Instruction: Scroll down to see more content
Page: traveler
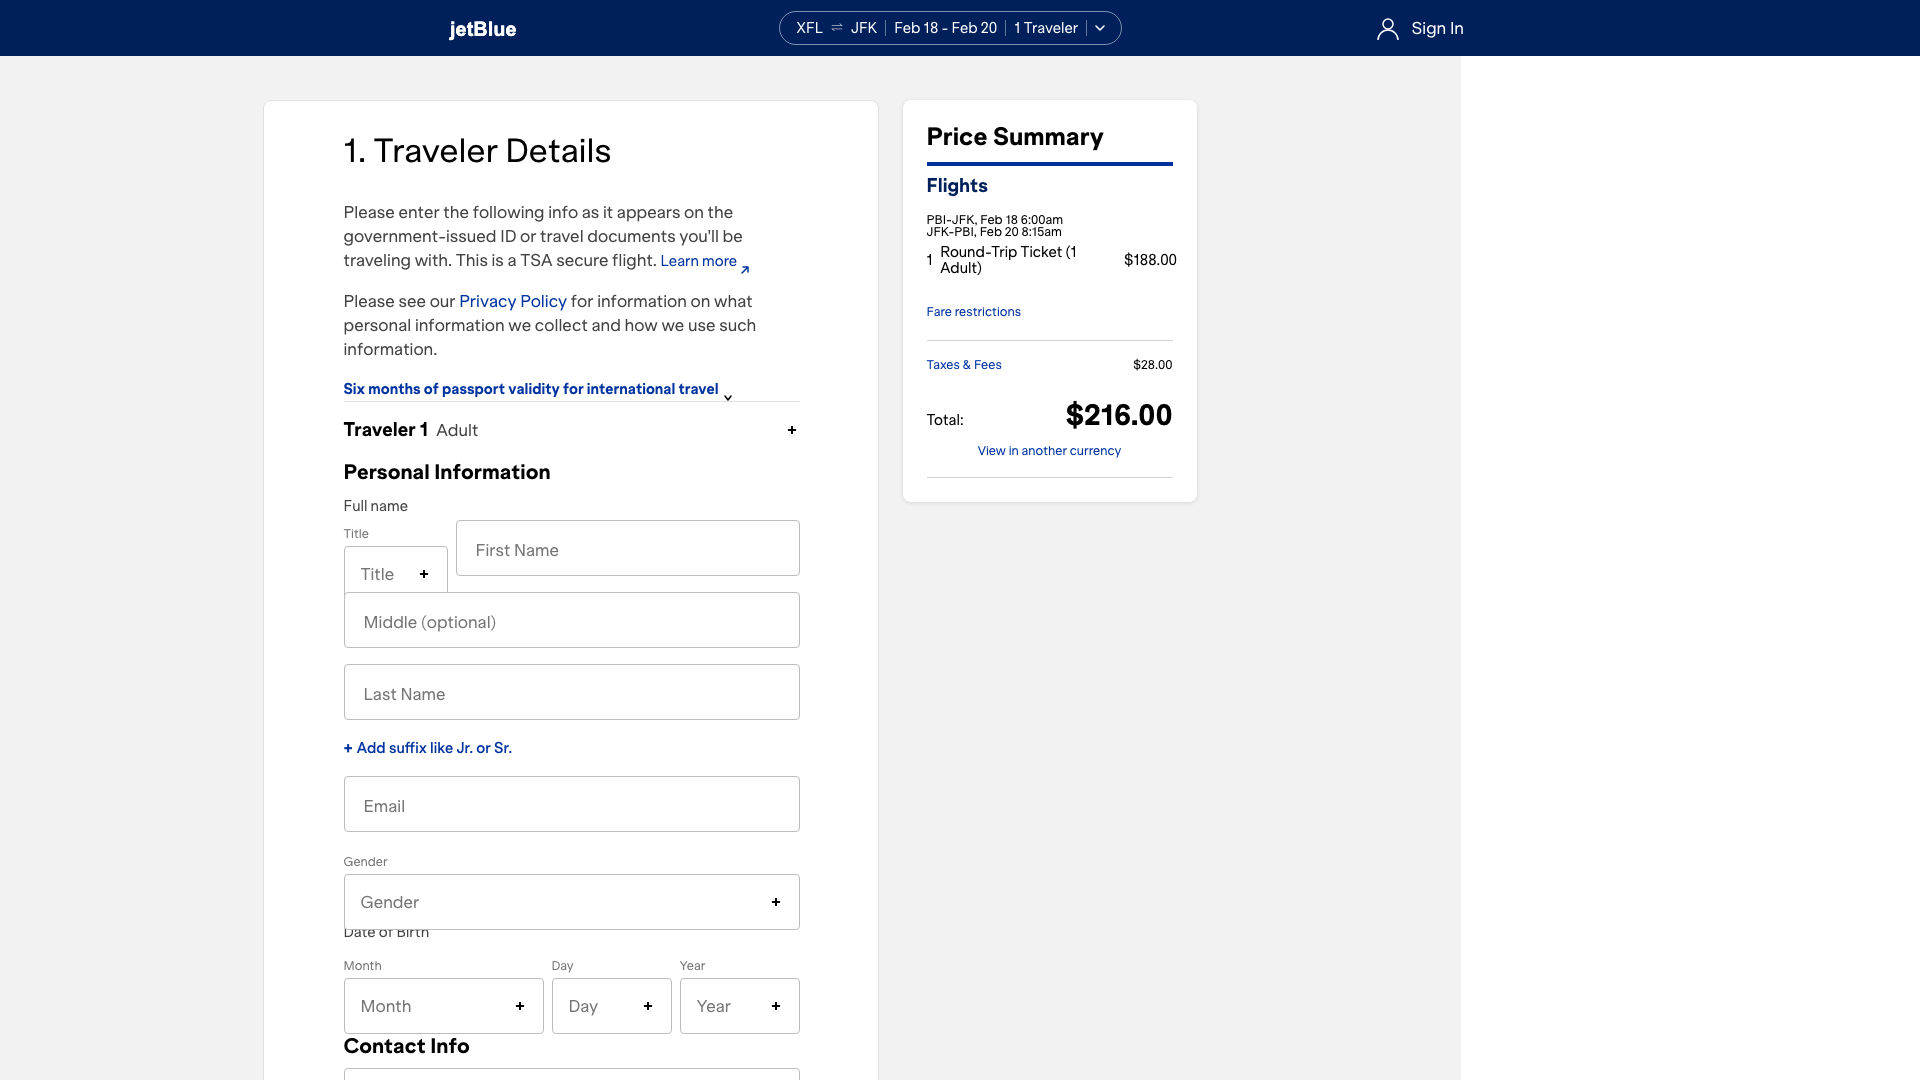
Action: scroll